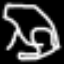
Label: frog